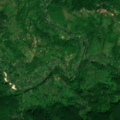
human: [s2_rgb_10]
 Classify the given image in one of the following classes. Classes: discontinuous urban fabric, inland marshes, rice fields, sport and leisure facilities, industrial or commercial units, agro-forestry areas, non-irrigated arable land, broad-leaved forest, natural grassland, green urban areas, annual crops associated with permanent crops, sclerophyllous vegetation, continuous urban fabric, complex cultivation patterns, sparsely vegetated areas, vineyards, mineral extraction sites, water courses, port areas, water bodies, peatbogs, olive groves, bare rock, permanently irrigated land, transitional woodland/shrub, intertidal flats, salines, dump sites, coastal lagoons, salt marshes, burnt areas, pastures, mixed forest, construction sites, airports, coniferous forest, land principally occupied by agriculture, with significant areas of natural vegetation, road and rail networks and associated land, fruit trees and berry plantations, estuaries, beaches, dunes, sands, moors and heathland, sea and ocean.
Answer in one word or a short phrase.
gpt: land principally occupied by agriculture, with significant areas of natural vegetation, broad-leaved forest, transitional woodland/shrub